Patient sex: M
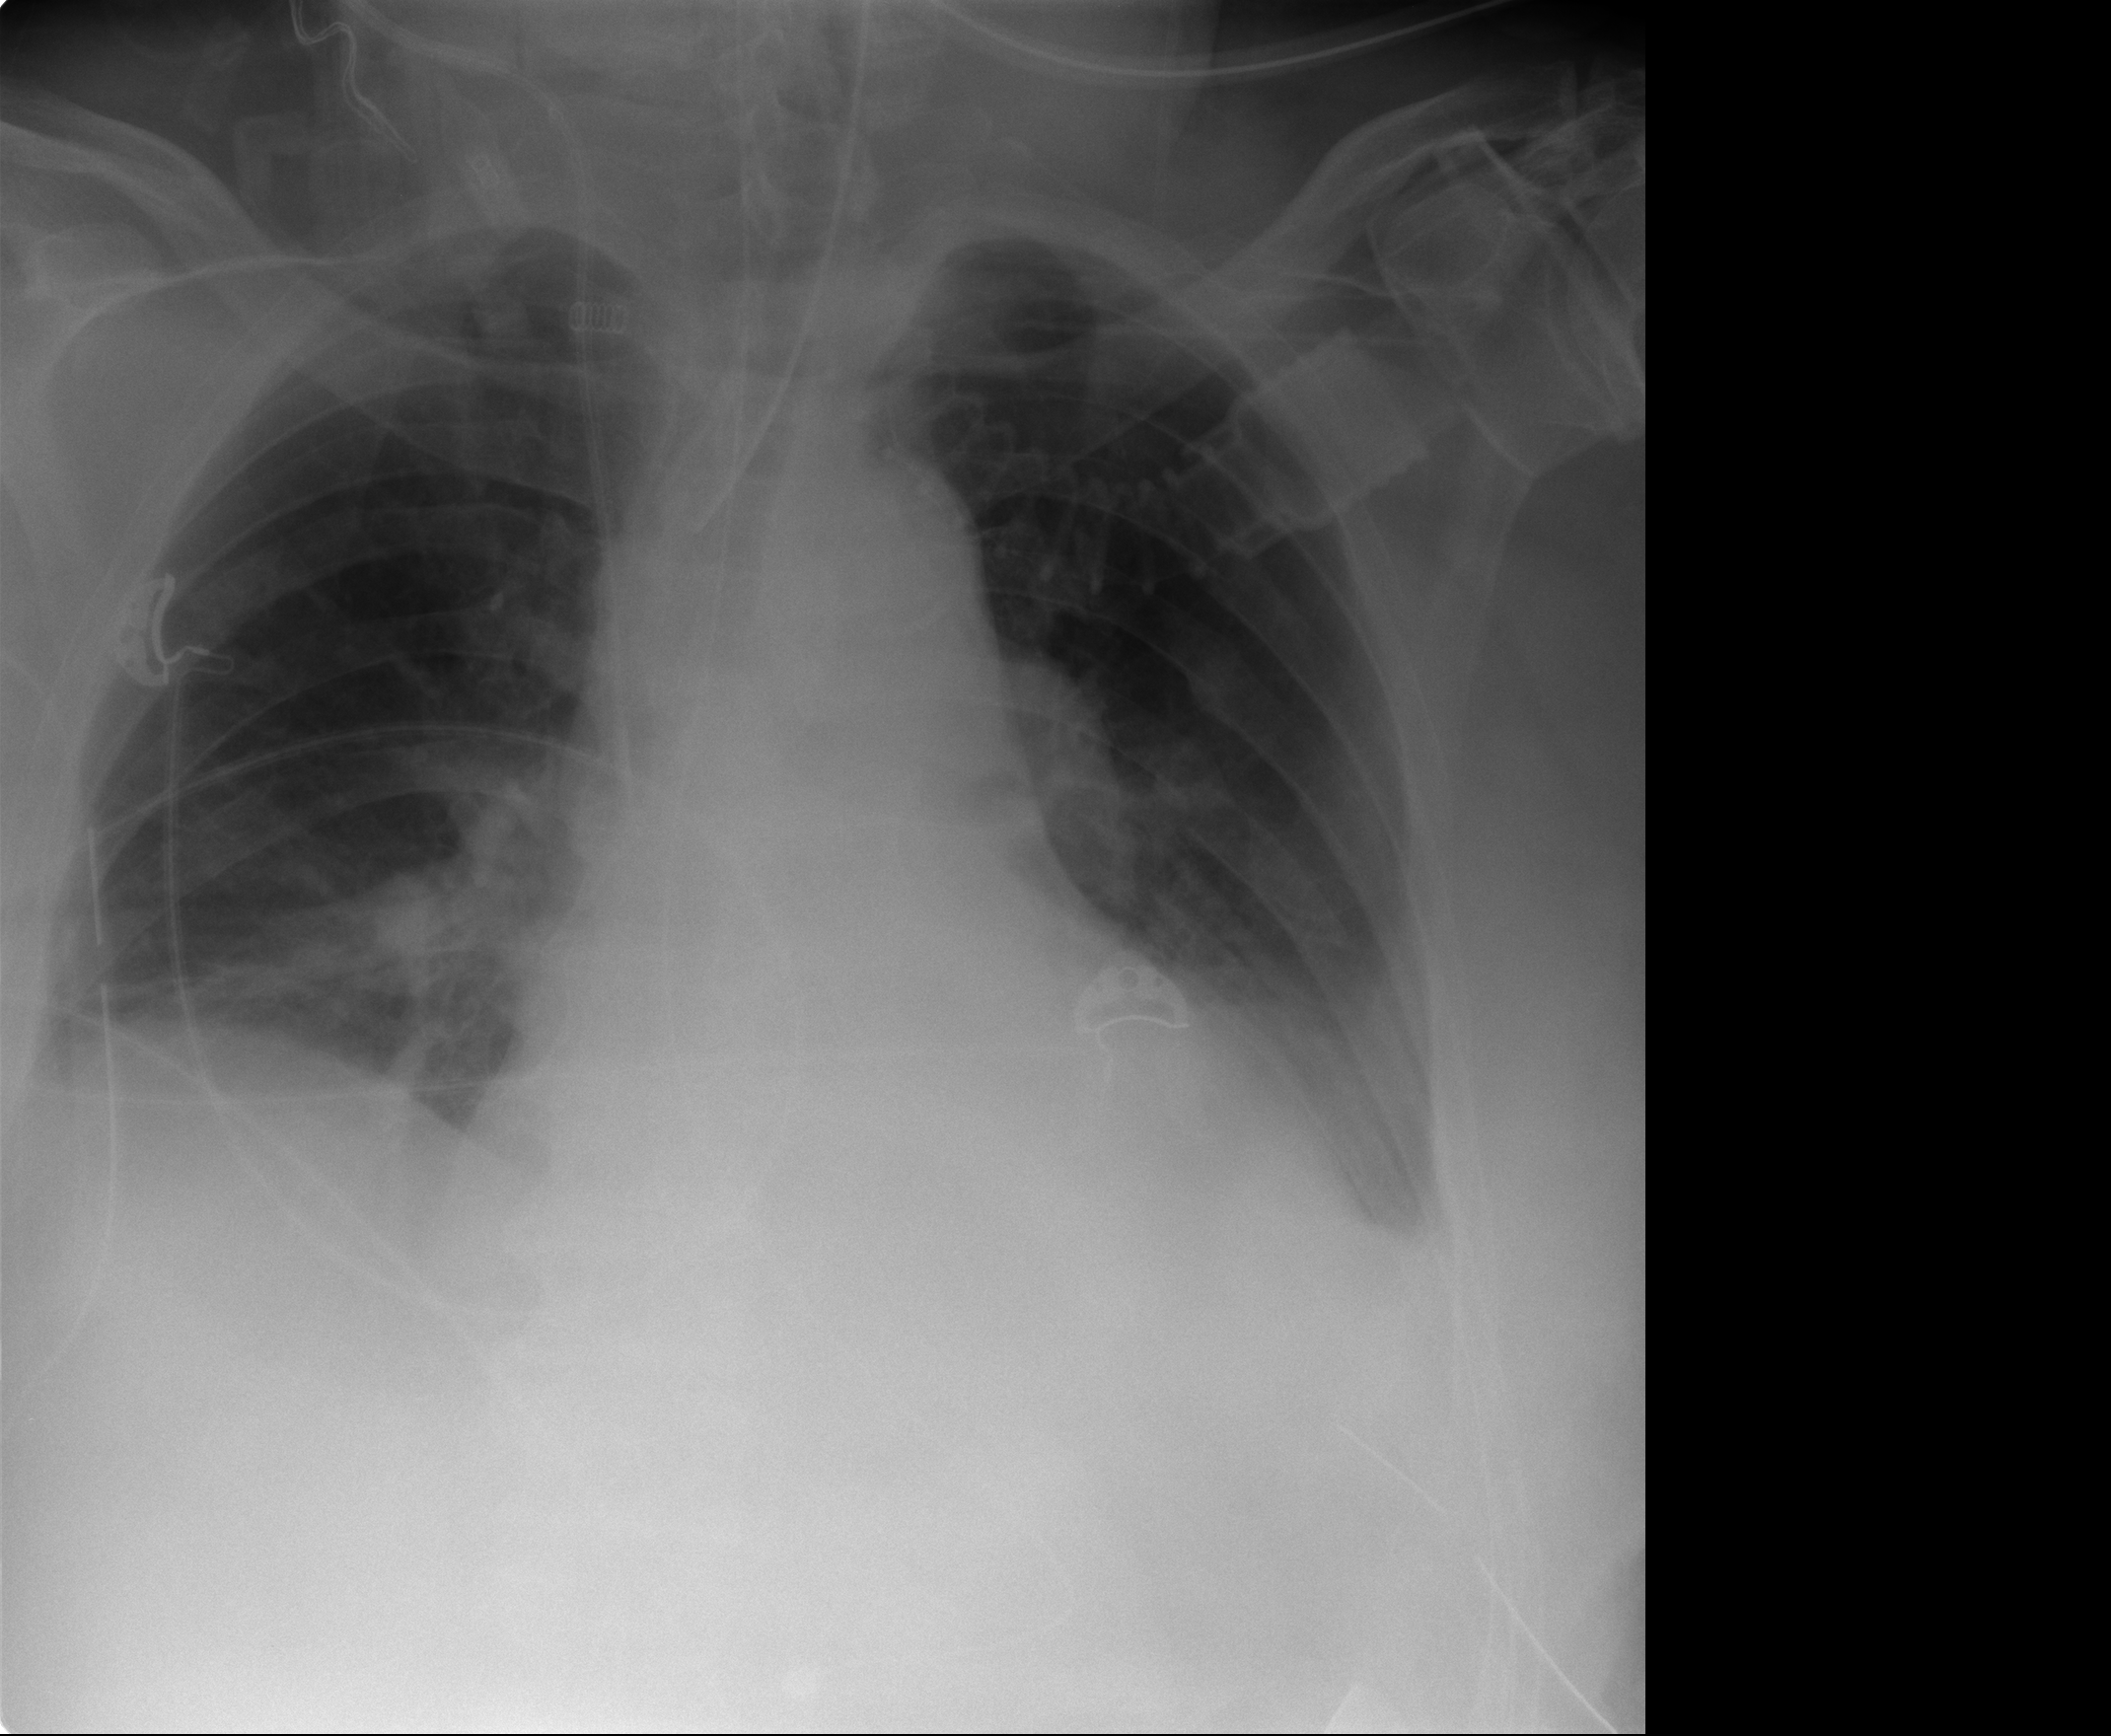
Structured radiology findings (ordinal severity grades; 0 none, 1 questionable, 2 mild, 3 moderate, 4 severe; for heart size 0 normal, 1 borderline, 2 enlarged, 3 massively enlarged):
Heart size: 1
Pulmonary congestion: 0
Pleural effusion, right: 1
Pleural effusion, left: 2
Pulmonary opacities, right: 1
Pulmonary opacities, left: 0
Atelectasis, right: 2
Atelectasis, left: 2